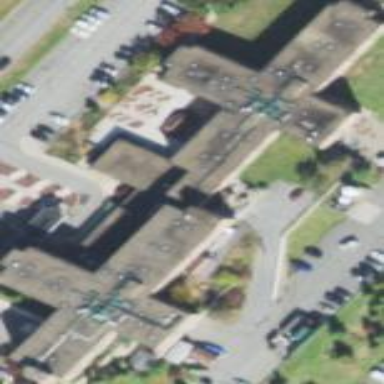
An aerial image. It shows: Hospital building.